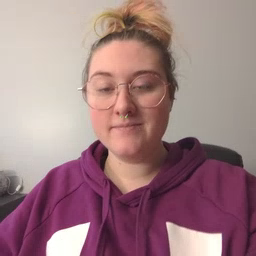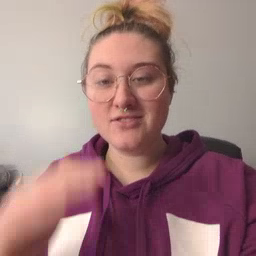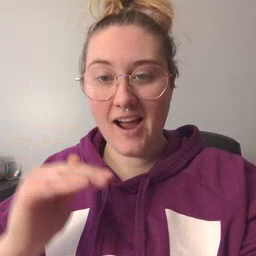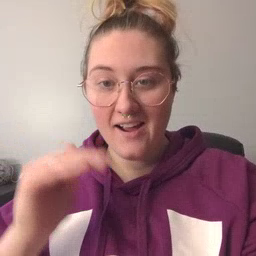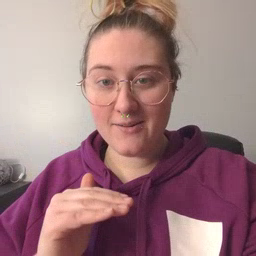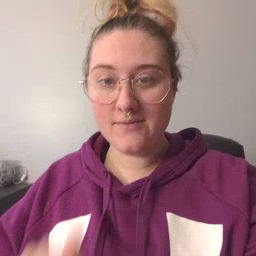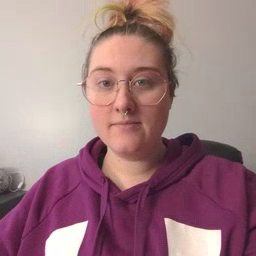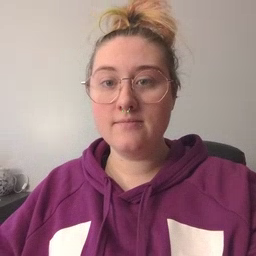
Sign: child